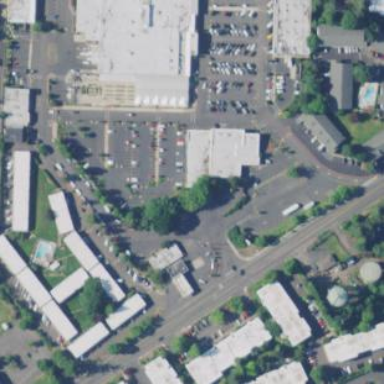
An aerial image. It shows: Retail area.